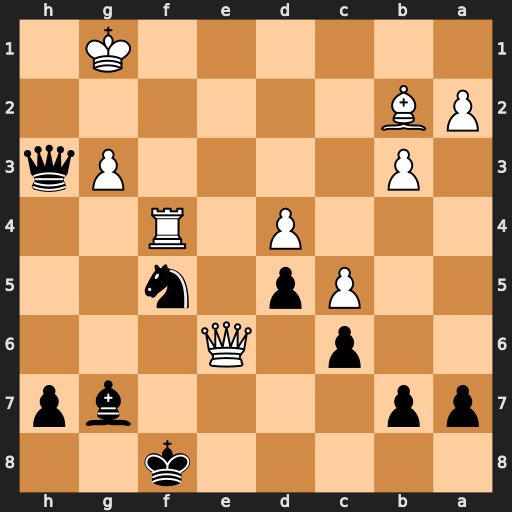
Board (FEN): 5k2/pp4bp/2p1Q3/2Pp1n2/3P1R2/1P4Pq/PB6/6K1
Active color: b
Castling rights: -
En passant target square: -
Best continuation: Qxg3+ Kf1 Qxf4+